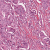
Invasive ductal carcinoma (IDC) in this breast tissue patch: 1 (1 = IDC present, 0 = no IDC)